Question: Has anyone ever come across the Here Be Dragons warning in Mighty Moose / ContinuousTests?

This was placed beside a private method, probably because it's private and thus not easily testable - you might need magic armor to get this tested. Anyway, I also found this on the setter of a property, so I tried to reproduce it. Now I don't see any test run indicators beside my code anymore at all.
How can I get those back? What are the conditions for showing up?
Thanks in advance!
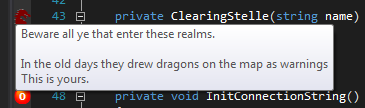
Answer: The reason why you are seeing this message is that ContinuousTests takes a lot more than test coverage into account when giving feedback. With the margins that you see there you can get either green, yellow or red. Green means that changing this code is fairly safe. Yellow means that there is a bit of a risk changing that piece of code. Red means that if you change this code you are on your own. There is a good chance something will break if it is changed. If you hover over the icon you can see some statistics about the risk. If you right-click and choose "ContinuousTests->Get Affected Graph" you will see the coupling graph for this piece of code.
When the "here be dragons" message is shown it means that the code you are looking at is referenced at a lot of places in the code and no tests seems to be coupled to it or what is referencing it. So changing that code you are risking not only breaking that method but also breaking everything that indirectly uses it.
Hope that explains it.